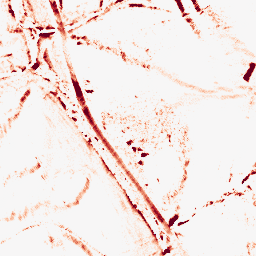
Category: morphological
Decomposition family: morphological_diamond
Decomposition parameters: operation: opening
radius: 5
Upsampling method: quadratic
Upsampling parameters: scale: 4
Upsampling scale: 4